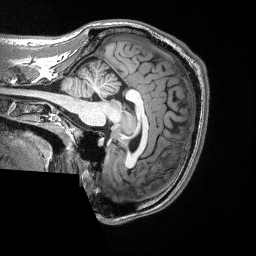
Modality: T1w
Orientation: sagittal
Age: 23
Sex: male